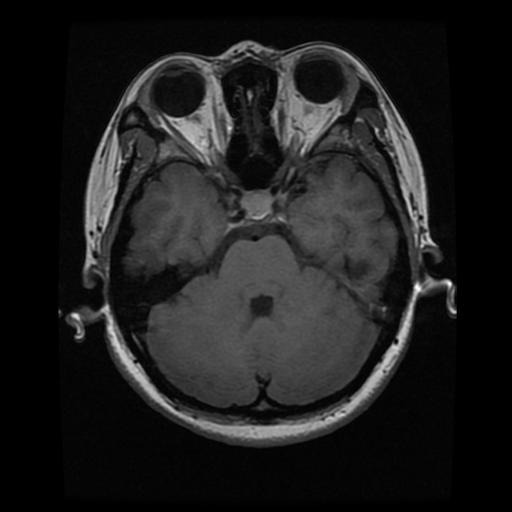
Label: pituitary